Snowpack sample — Loveland Pass, Silver Plume, Colorado, USA (2/11/26, 12:00 PM MST)
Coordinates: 39.663, -105.886
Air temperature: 35 °F
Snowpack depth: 82 cm
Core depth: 40 cm
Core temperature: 23 °F
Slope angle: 13°, slope face: 12°
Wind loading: high
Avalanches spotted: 1
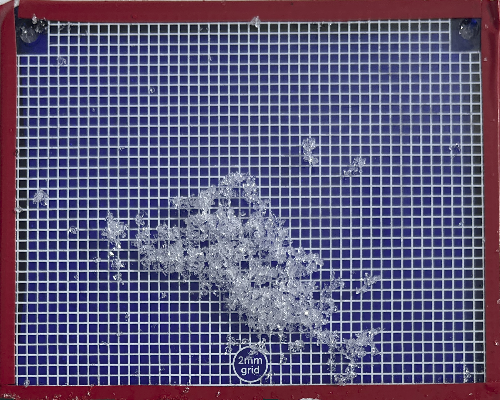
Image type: profile
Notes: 1 small avalanche spotted on the north side of the bowl, lots of wind loading